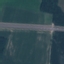
Land use / land cover: Highway